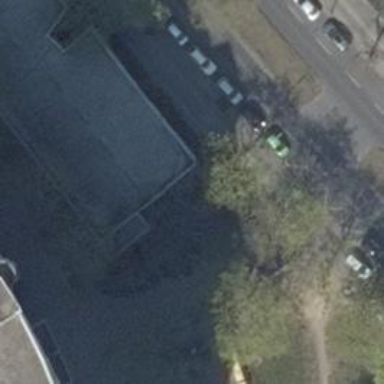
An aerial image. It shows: Parking entrance.